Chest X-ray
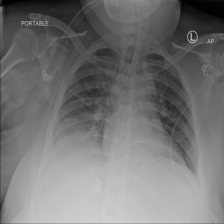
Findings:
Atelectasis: negative
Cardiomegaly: negative
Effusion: negative
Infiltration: negative
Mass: negative
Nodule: negative
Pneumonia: negative
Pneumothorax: negative
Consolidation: negative
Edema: negative
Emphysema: negative
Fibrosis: negative
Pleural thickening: negative
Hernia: negative